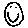
Label: smiley face